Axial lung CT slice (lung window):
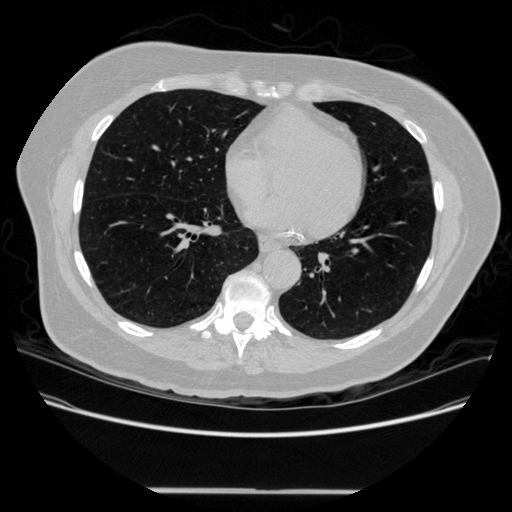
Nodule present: no